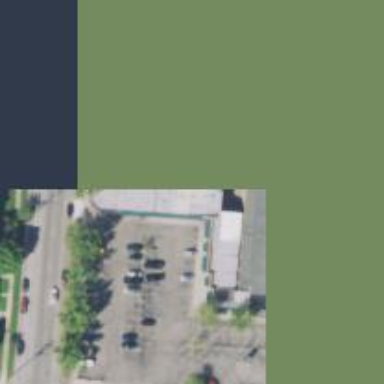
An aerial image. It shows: Retail building.